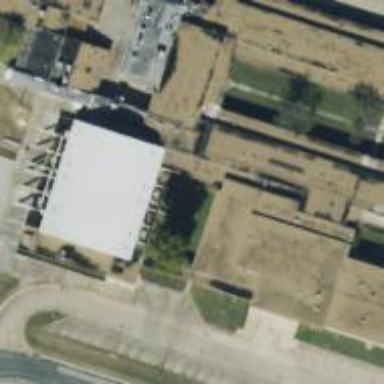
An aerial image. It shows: School.